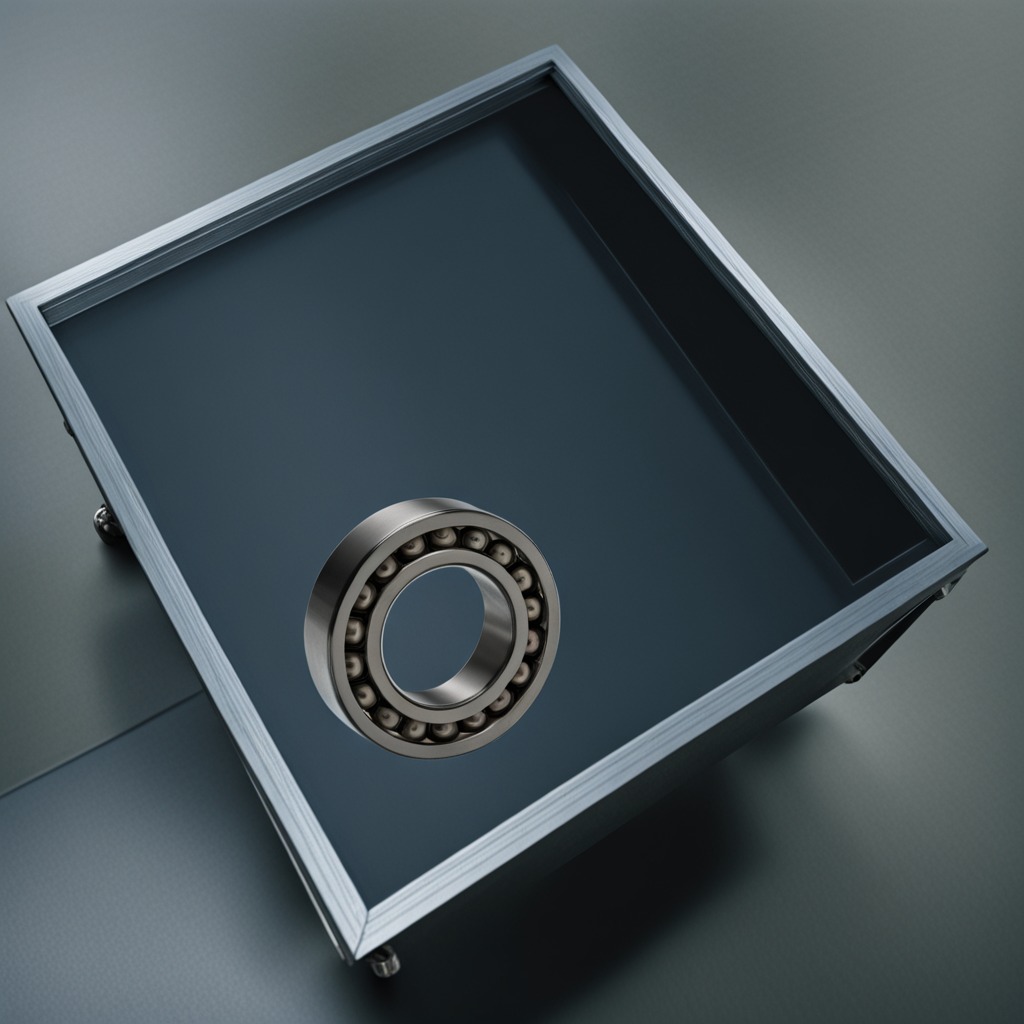
A metal ball bearing is lying on the toolbox surface in an airplane hangar workshop 8K.